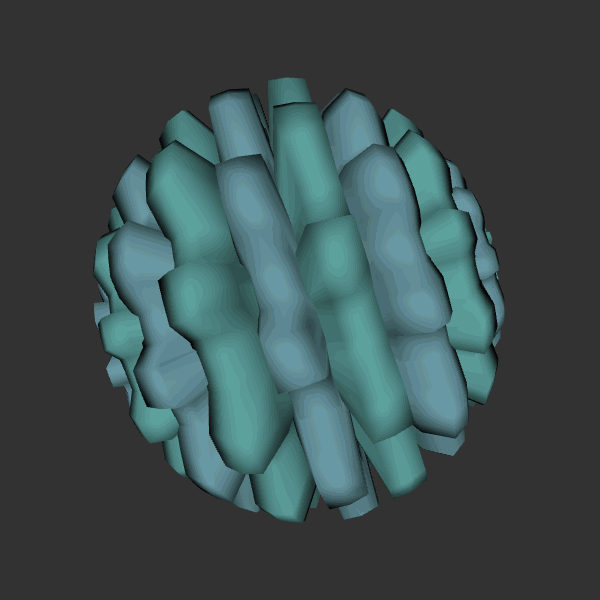
Background: dark